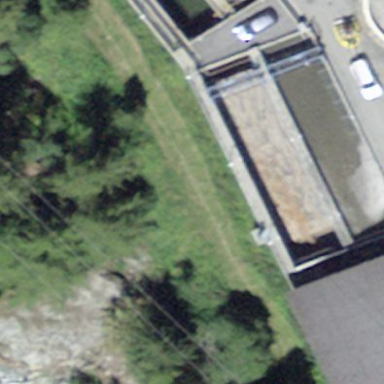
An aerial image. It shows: Wastewater plant.